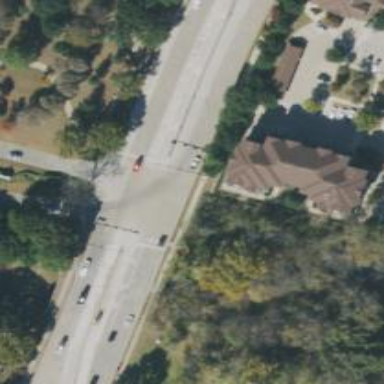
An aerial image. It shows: Secondary road with separate sidewalk.